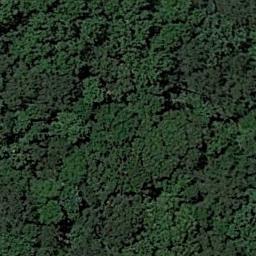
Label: forest